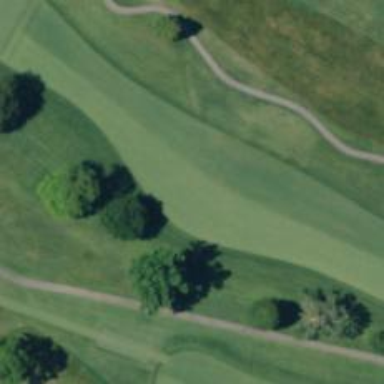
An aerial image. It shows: View of golf hole.